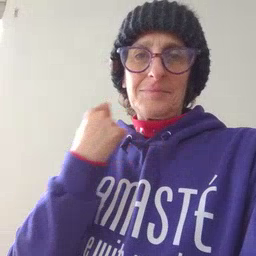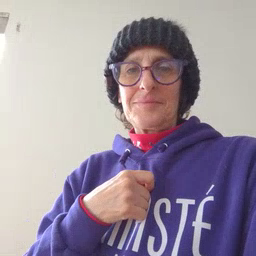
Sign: dryer